Question: Does anyone know if it is possible to combine (for example) different CGContext paths to create a new combined shape as in this example?

Thanks!
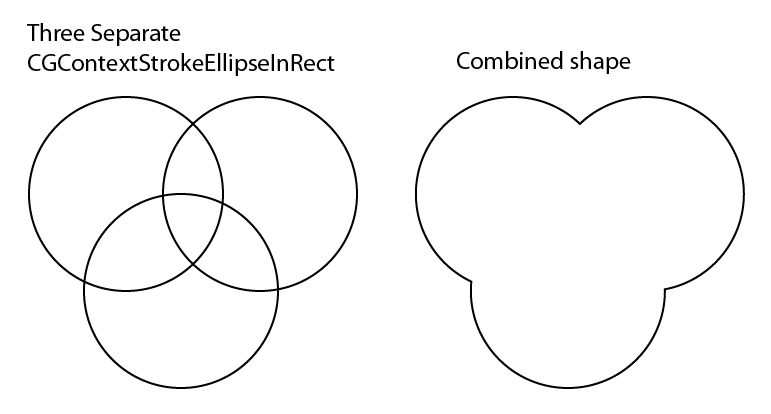
Answer: I found a library that does Union operations on CGPaths:
<URL>
I haven't tried it yet, but the author of the CG branch of Vectorbool, Martin Winter, states that the union operation should be usable in its current form on iOS. I will add information when I get around to trying to implement it.